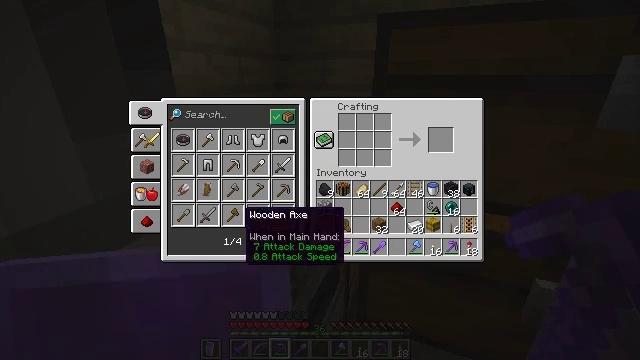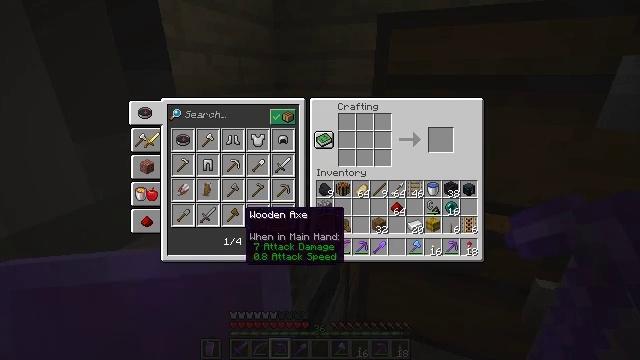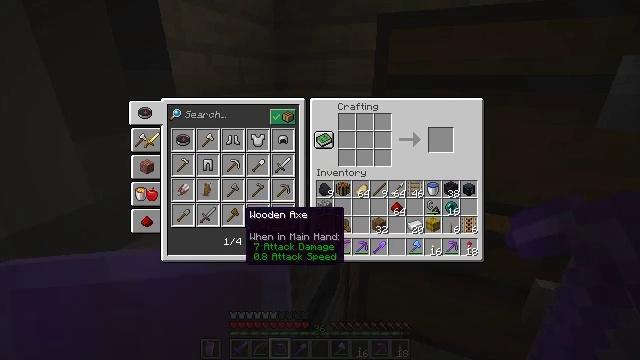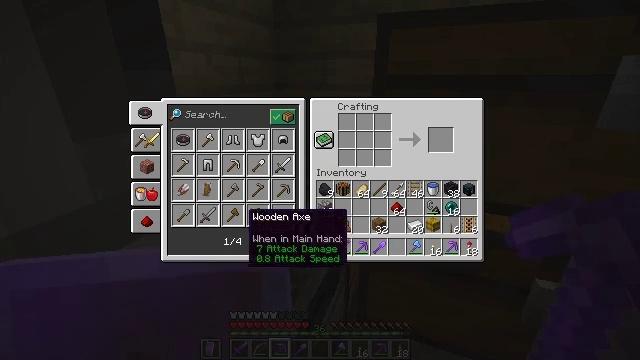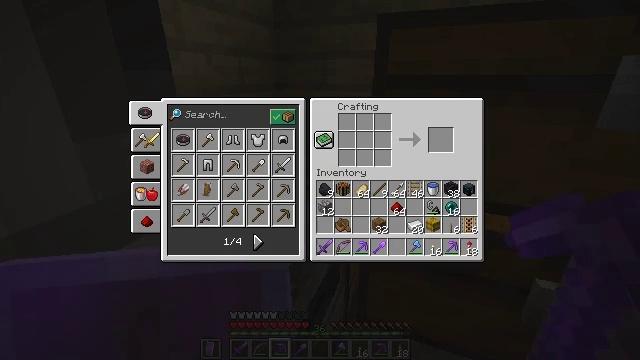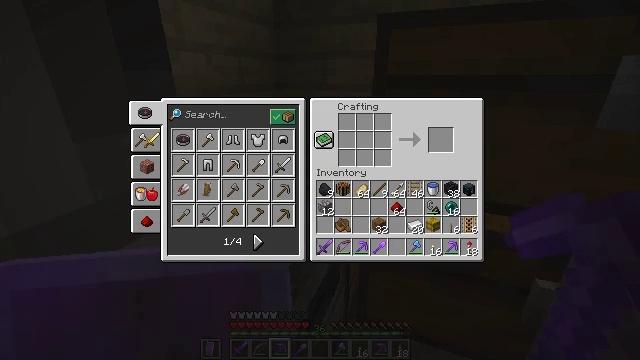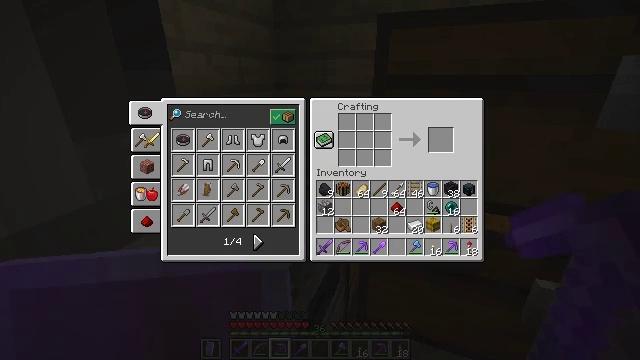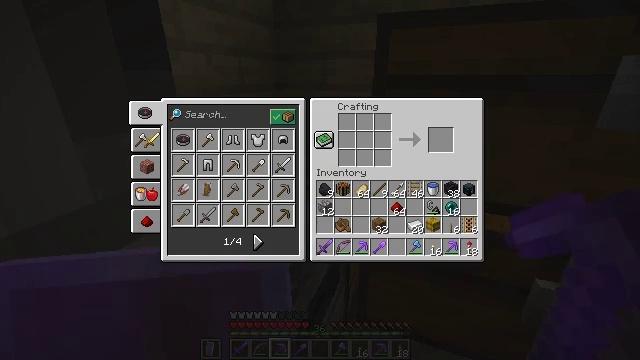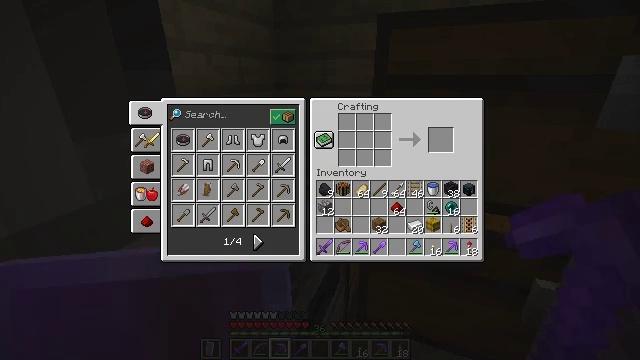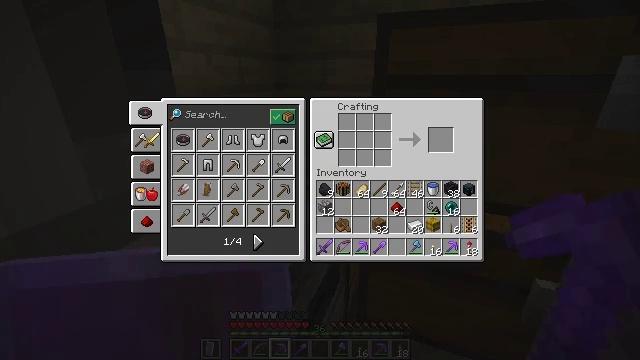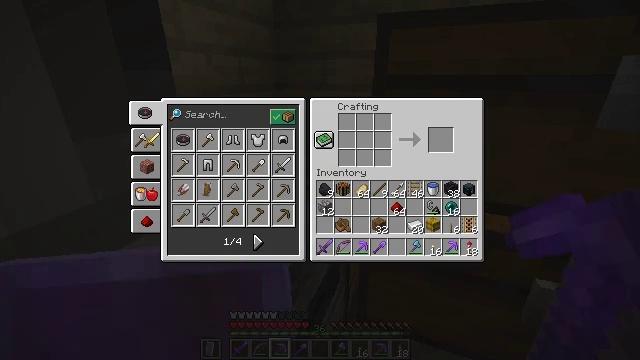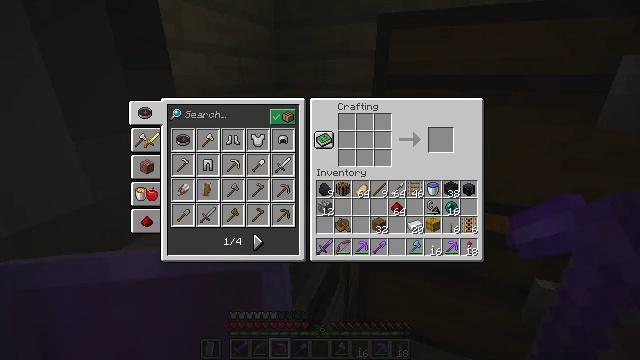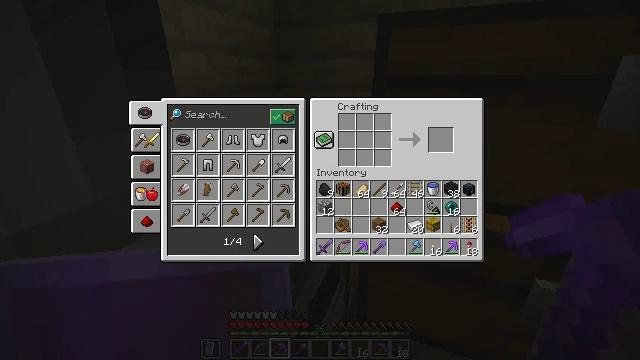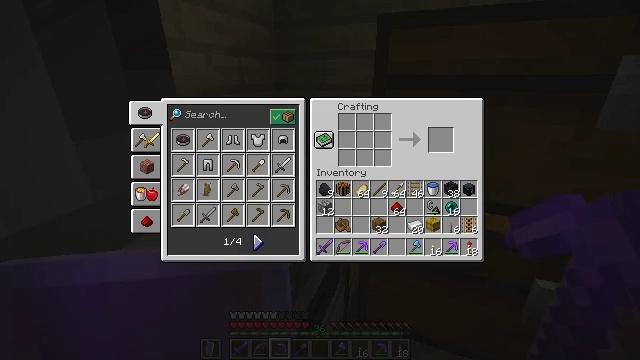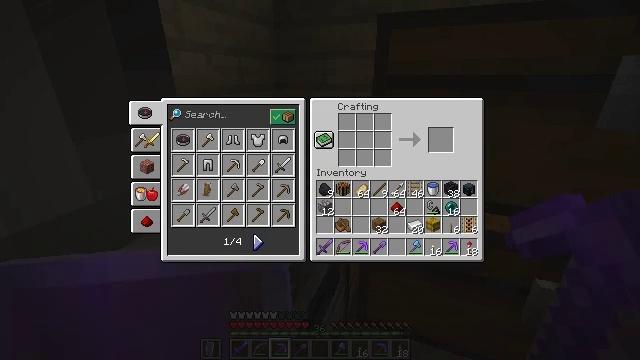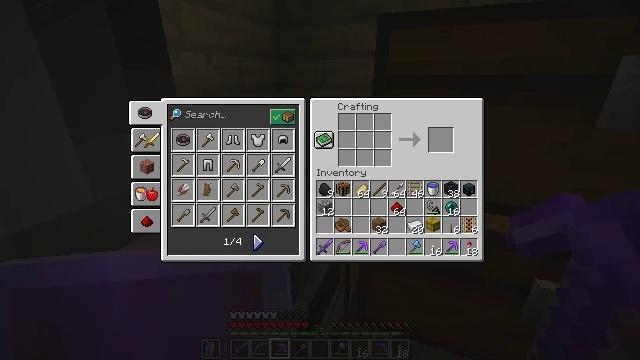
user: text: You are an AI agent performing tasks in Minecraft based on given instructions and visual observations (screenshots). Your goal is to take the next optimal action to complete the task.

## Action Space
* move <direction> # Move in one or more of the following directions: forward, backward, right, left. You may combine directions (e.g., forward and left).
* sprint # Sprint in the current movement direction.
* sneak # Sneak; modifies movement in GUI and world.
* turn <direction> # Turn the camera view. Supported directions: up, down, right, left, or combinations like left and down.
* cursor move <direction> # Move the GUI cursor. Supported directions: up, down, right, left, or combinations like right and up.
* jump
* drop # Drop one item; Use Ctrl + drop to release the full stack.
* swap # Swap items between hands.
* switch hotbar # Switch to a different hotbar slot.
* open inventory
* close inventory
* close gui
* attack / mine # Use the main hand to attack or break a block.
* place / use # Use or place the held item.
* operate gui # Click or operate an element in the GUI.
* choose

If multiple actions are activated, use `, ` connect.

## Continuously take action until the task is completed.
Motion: motion action
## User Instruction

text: Make a piston in the crafting grid.
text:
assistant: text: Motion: no_op
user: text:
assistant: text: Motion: no_op
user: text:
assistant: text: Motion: no_op
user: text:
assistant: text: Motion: turn right
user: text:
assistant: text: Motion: no_op
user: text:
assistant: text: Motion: no_op
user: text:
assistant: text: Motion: no_op
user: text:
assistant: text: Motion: no_op
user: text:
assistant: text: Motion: no_op
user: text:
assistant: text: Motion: no_op
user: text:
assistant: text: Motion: no_op
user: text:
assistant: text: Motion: no_op
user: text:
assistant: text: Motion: turn down
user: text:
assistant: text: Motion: no_op
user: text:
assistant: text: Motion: no_op
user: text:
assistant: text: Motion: no_op
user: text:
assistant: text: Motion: no_op
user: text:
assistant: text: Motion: attack / mine
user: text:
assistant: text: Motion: attack / mine
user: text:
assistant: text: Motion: attack / mine
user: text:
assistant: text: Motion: attack / mine
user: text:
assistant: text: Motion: no_op
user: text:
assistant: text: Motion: no_op
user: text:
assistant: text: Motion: no_op
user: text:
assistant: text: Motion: no_op
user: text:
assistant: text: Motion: no_op
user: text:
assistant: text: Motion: no_op
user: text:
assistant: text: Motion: no_op
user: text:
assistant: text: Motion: no_op
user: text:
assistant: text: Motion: no_op